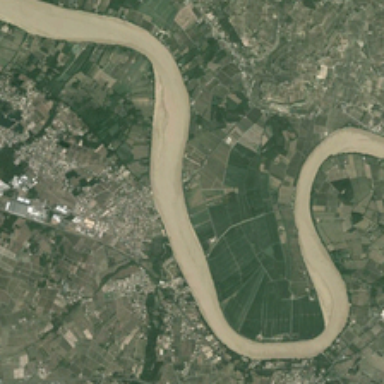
On both sides of the river is dense residential area .